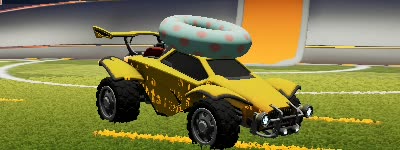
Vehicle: octane